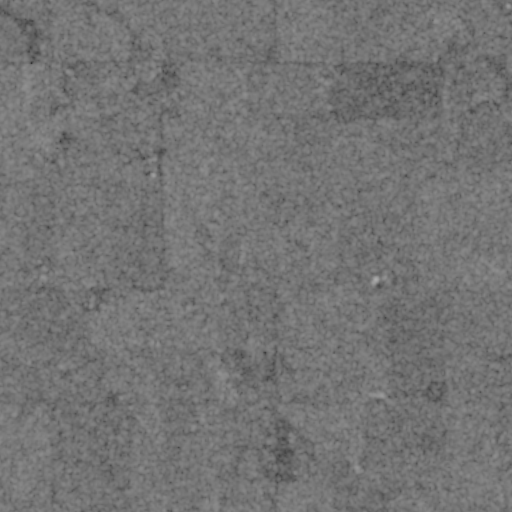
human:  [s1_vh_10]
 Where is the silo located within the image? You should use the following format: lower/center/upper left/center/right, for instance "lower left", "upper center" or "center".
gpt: The silo is located in the lower right of the image.
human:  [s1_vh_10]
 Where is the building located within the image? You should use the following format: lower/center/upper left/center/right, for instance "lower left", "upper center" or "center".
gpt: There is no building in the image.

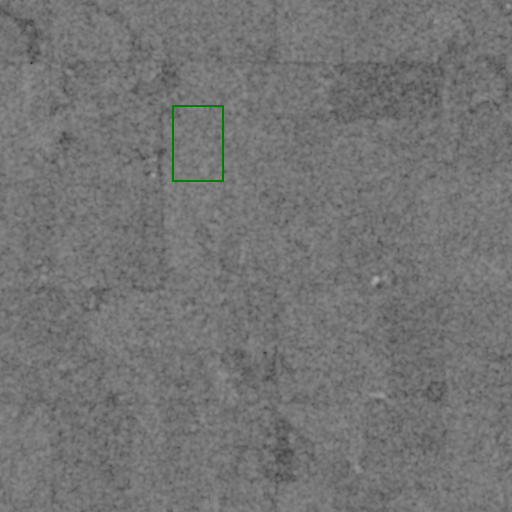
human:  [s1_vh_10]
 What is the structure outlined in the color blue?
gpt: There is no blue outline.
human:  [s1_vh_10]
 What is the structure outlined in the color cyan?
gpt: There is no structure outlined in cyan.